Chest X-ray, PA view. Patient: 48 years old, sex M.
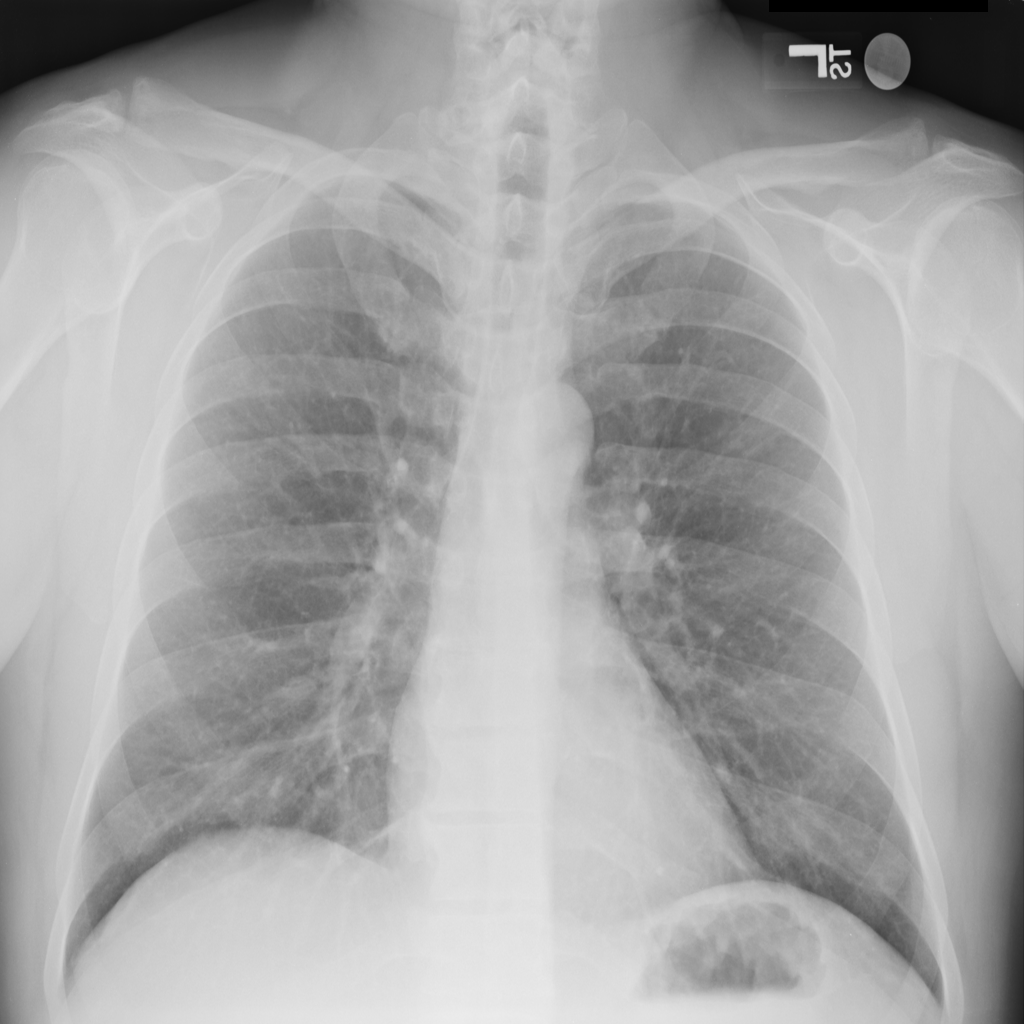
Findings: No Finding